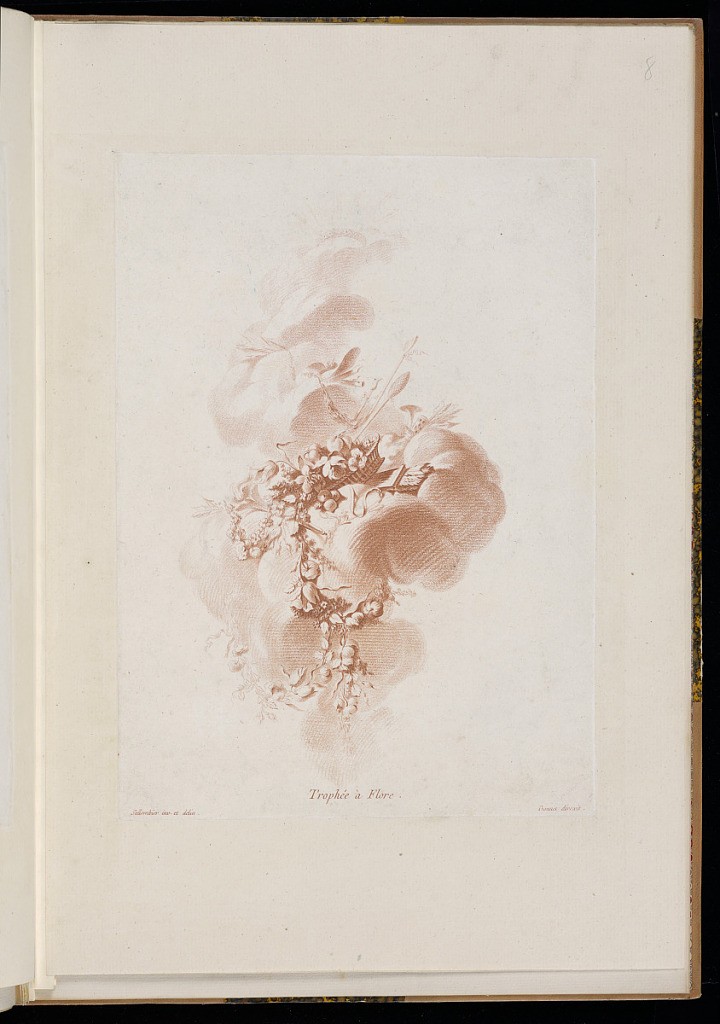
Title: Trophée à Flore
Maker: Henri Sallembier, French, ca. 1753 - 1820
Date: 1775–76
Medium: Etching and engraving (crayon manner) in red ink on laid paper
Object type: Print
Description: A design for an ornamental trophy to Flora, the Roman goddess of flowers. A vignette with festoons and a basket of flowers, a quiver of arrows, flutes, and other attributes within clouds. The plate is titled and signed.